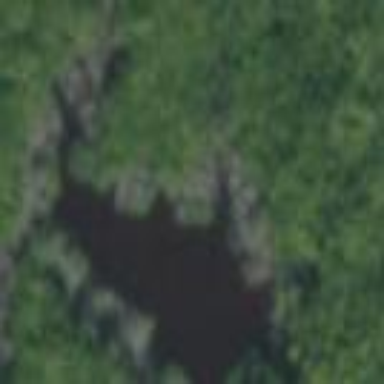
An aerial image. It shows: Pond surrounded by natural water.